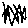
Label: zigzag